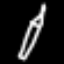
Label: pencil